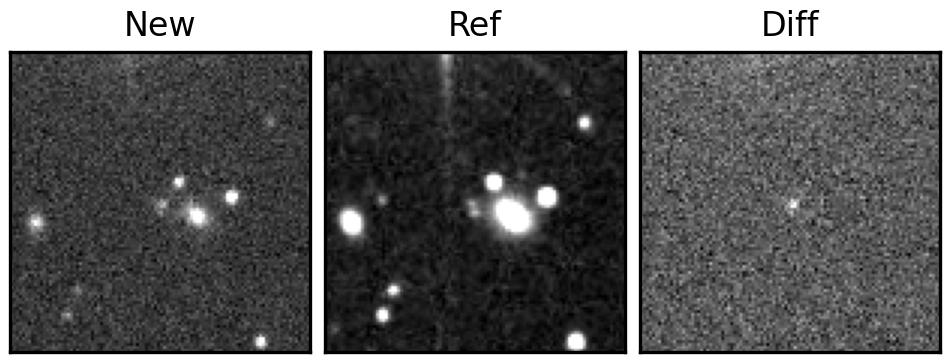
Label: real